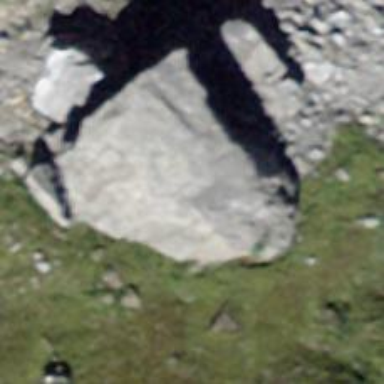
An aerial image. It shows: View of natural rock.